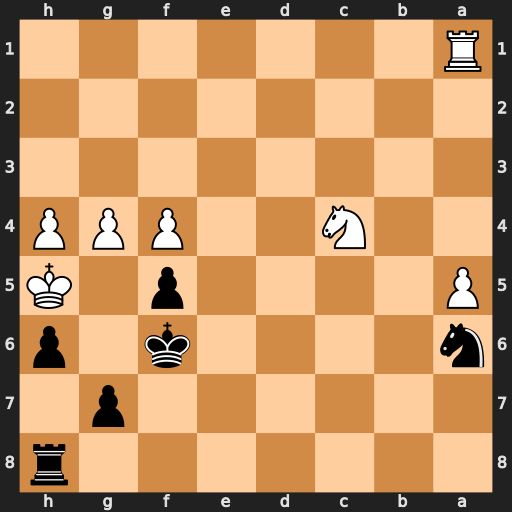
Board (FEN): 7r/6p1/n4k1p/P4p1K/2N2PPP/8/8/R7
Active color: b
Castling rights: -
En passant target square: -
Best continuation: g6#